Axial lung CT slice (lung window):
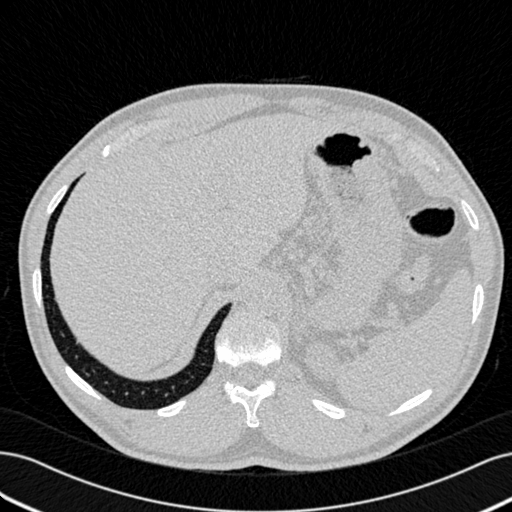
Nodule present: no